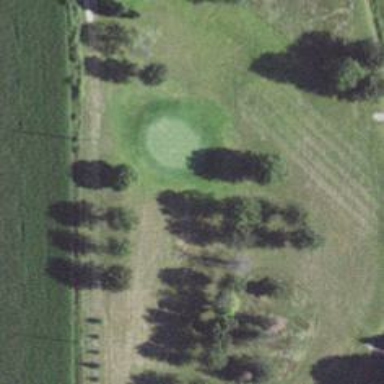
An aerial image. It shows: View of golf hole.